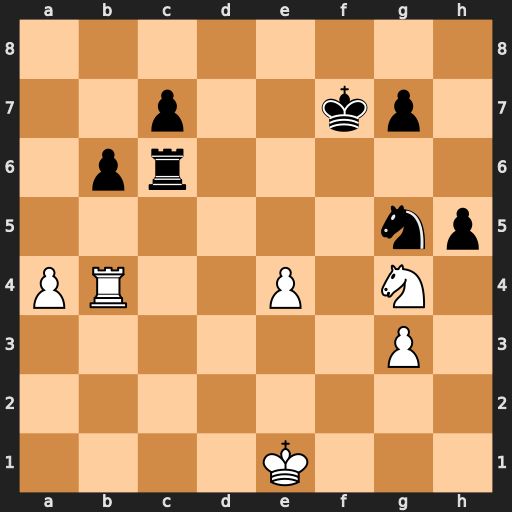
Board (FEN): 8/2p2kp1/1pr5/6np/PR2P1N1/6P1/8/4K3
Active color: w
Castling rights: -
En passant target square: -
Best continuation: Ne5+ Ke6 Nxc6